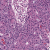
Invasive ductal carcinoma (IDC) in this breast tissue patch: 1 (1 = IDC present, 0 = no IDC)